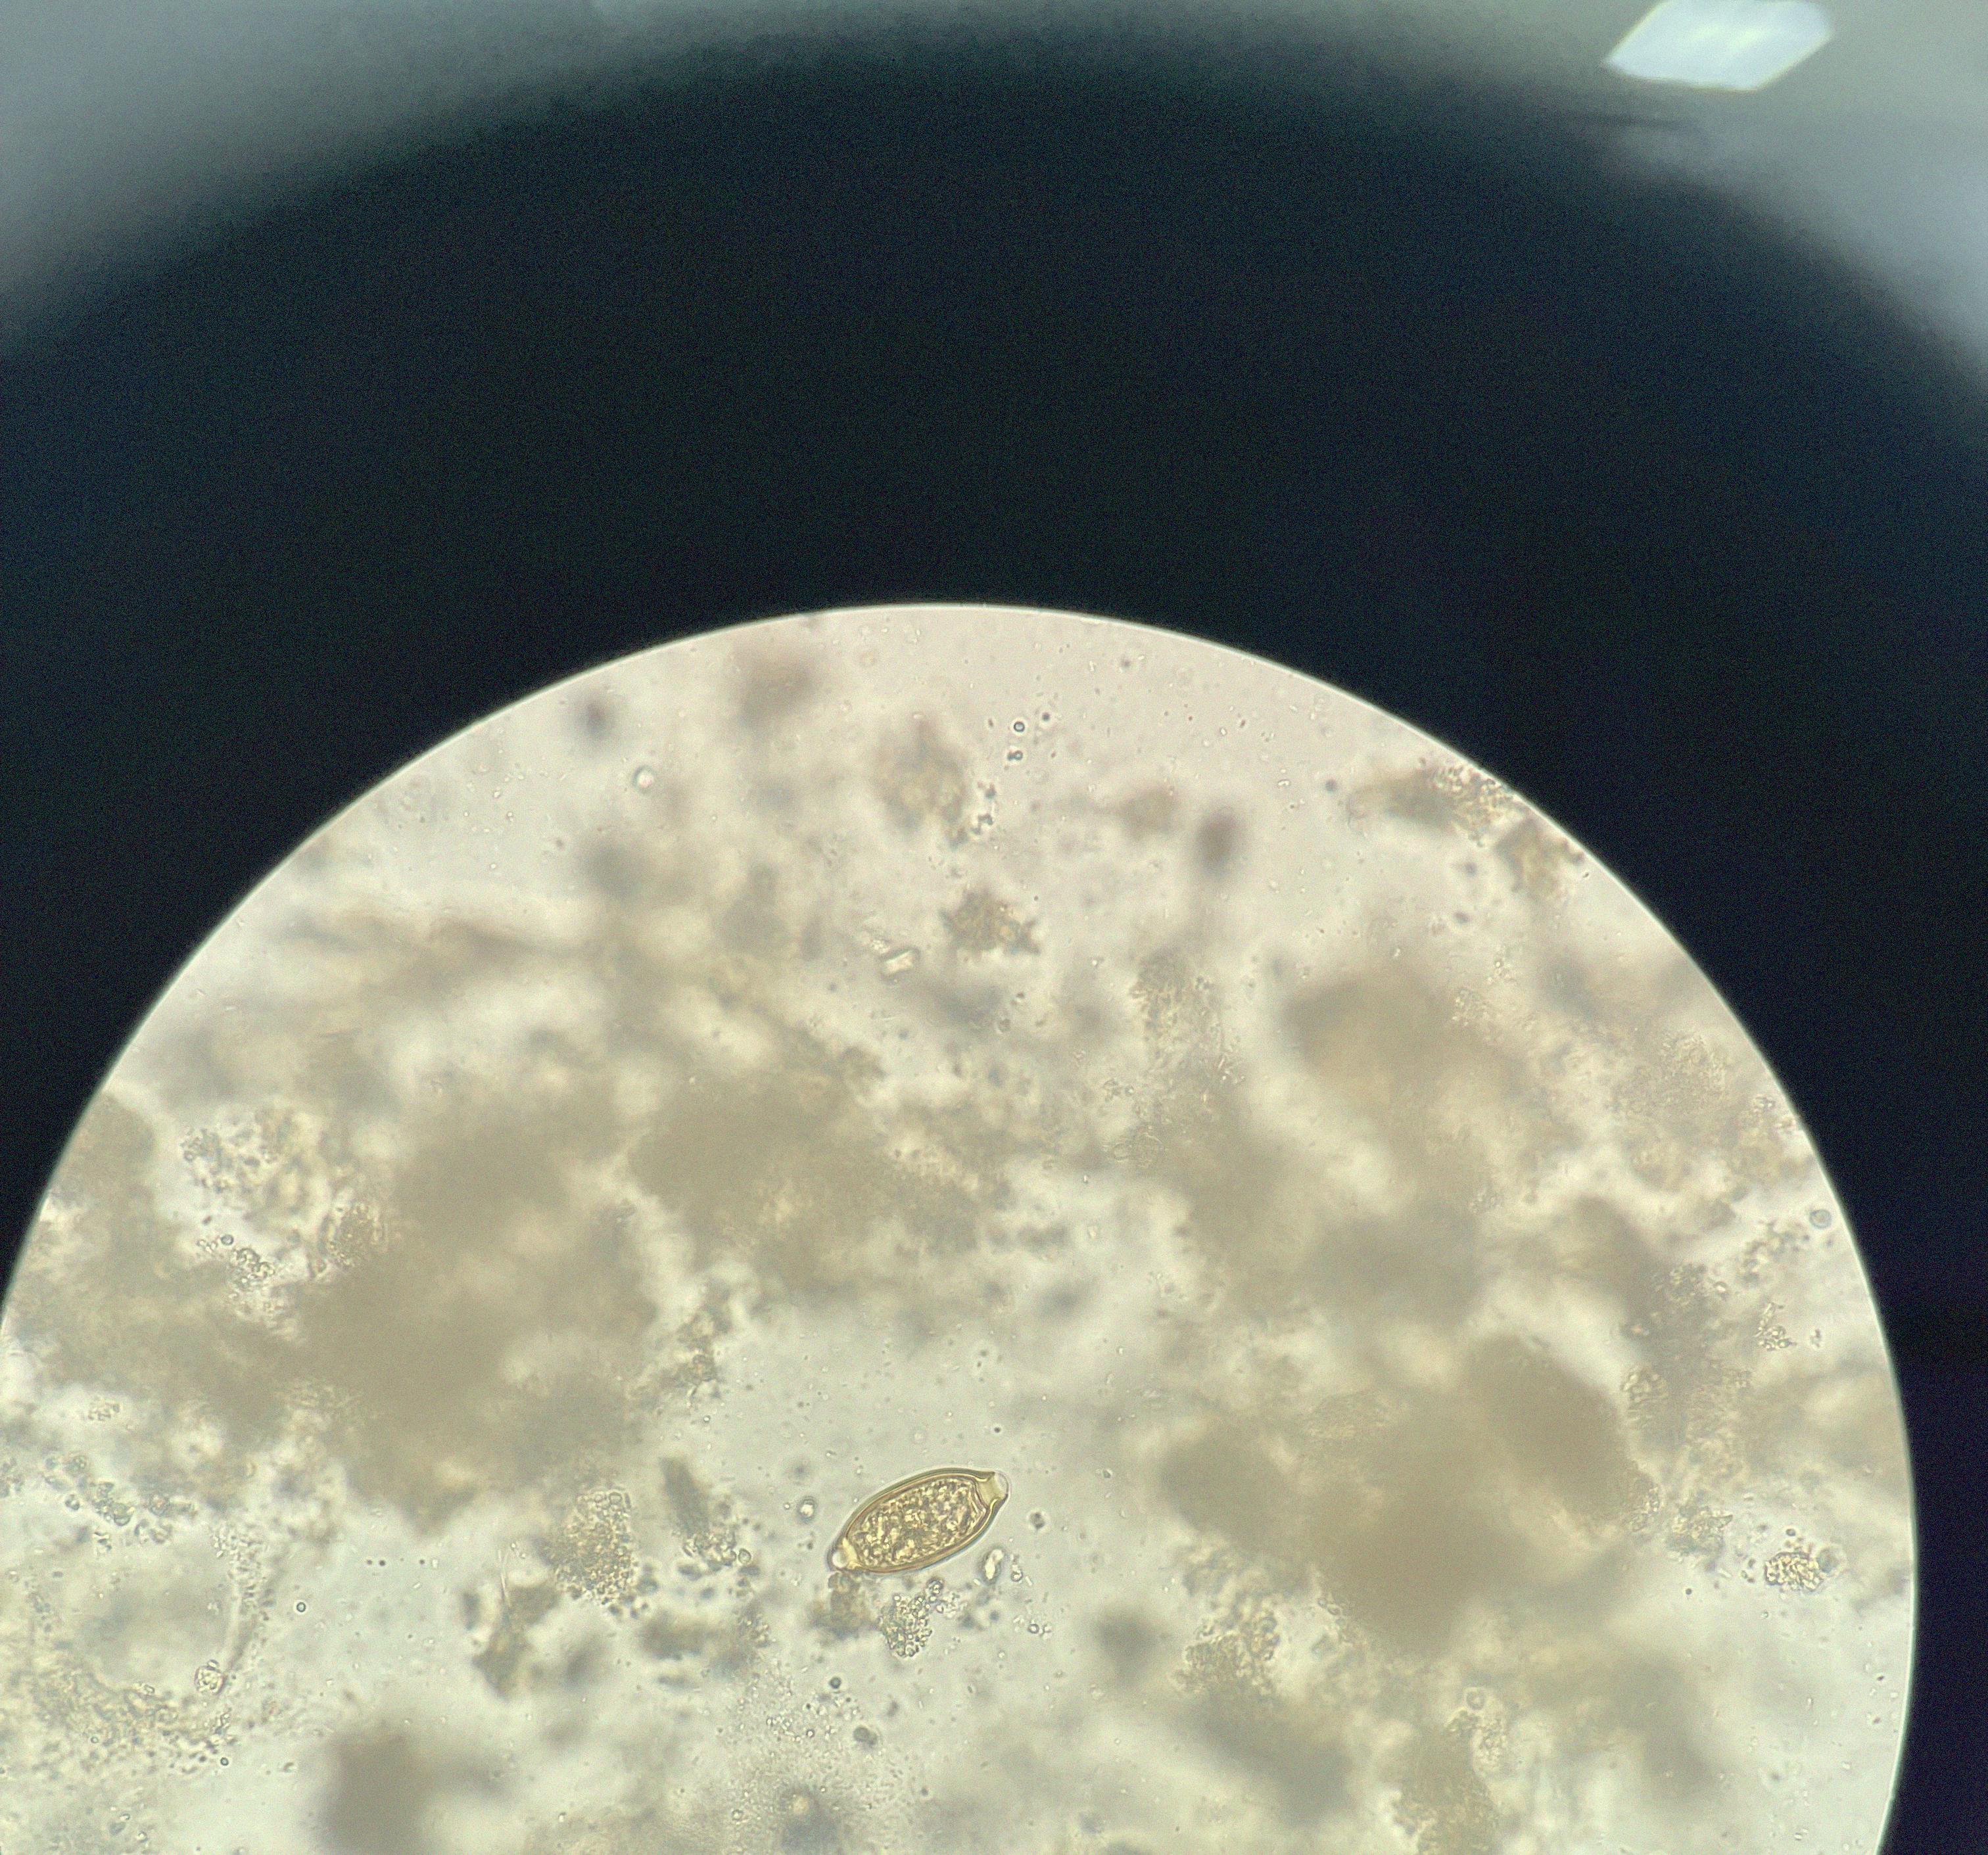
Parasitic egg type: Trichuris trichiura